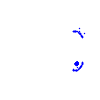
Particle: kaon